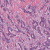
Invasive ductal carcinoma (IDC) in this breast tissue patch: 1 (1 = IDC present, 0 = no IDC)